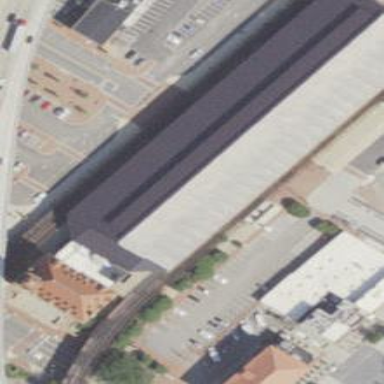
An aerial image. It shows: Train station building.